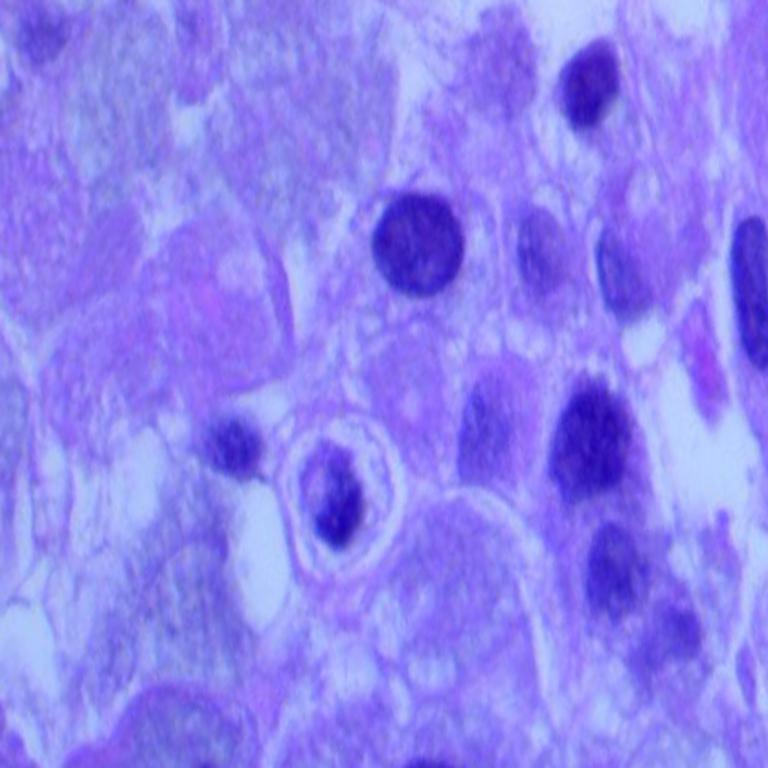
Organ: lung
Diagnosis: adenocarcinomas